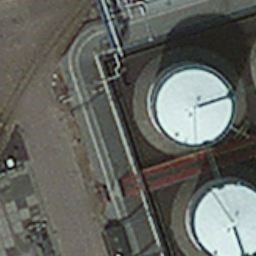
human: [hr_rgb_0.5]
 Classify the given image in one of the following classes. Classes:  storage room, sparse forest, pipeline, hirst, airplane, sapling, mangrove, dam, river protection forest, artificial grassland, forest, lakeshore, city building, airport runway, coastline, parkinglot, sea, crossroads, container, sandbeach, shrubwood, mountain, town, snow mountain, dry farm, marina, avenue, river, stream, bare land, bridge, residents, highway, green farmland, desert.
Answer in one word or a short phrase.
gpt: storage room